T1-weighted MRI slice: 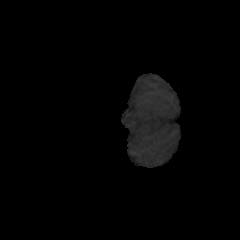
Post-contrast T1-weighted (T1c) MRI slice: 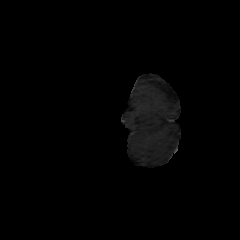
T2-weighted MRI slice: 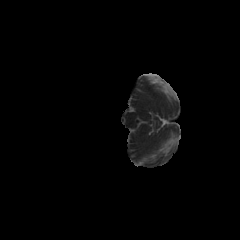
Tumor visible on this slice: no